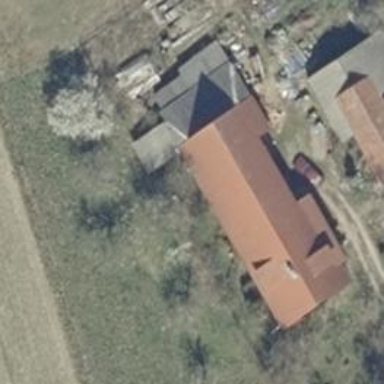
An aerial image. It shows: Part of building.